Question: I may seem really silly or outright wrong in the way I code. However, when I create a drop down menu in CSS the new li elements get pushed to the other side of the page and not in the container box. How would I fix this?

Here is the code:
'''
<nav>
<div class="wrapper">
<div class="brand">
<a href="index.html"><img class="UKLogo" src="images/logo.png" alt=""></a>
</div> <!-- brand -->
<div class="navigation">
<ul class="nav-ul">
<a href="index.html"><li> HOME </li></a>
<a href="about.html"><li> ABOUT </li></a>
<a href="#">
<li class="course-li">
COURSES
<ul class="drop-down">
<li class="list-item"> Driver CPC </li>
<li> First Aid </li>
<li> Other </li>
</ul>
</li>
<a href="contact.html"><li> CONTACT </li></a>
<!-- <a href="#"><li> TESTOMONIALS </li></a> -->
<!-- <a href="#"><li> FAQs </li></a> -->
</ul>
</div> <!-- Navigation -->
</div> <!-- Wrapper -->
</nav>
nav {
margin: 0px;
padding: 0px;
height: 75px;
background-color: #FFF;
}
.brand {
margin: auto;
width: 960px;
}
.company-name {
padding: 0px;
margin: 0px;
}
.UKLogo {
padding: 0px;
margin: 0px;
position: relative;
top: 11px;
}
.navigation ul li {
display: inline-block;
margin: 10px;
position: relative;
left: 380px;
top: -46px;
}
.navigation ul a {
color: black;
margin-left: 40px;
text-decoration: none;
font-family: Lato;
font-weight: 300;
}
.navigation ul a:hover {
color: #169ec5;
font-weight: 300;
}
.course-li:hover .drop-down {
left: 0px;
}
.drop-down {
position: absolute;
left: -5px;
z-index: 1;
background-color: white;
left: -9999px;
}
'''
Thank you ever so much for looking and helping. Always open to criticism whether its the way I code or anything else.
Here is a JSFiddle <URL>
Many Thanks!
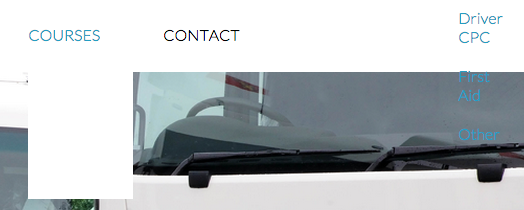
Answer: You need to declare a position in the parent, for the child to reside in. An element with 'position: absolute;' will position itself to the first parent with 'position: relative;'. If there is no parent with 'position: relative;', it will use the browser window instead.
See fix example here: <URL>
I think there are two thing you need to change:
1. ul li will select everything li in the navigation even the dropdown, ul>li will only select the immediate child, instead of running down the nested elements.
2. you need to add position:relative; in your dropdown's parent.